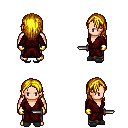
a pixel art fantasy rpg character, male body template, human, light skin, red robe, robe skirt, blonde long hairstyle, gold gloves, gray slippers, dagger, four views (front, back, left, right), 2x2 character sprite sheet, small pixel art, hard edges, no anti-aliasing